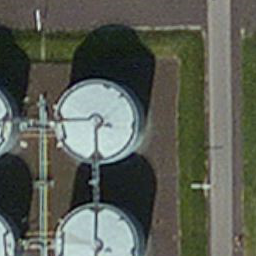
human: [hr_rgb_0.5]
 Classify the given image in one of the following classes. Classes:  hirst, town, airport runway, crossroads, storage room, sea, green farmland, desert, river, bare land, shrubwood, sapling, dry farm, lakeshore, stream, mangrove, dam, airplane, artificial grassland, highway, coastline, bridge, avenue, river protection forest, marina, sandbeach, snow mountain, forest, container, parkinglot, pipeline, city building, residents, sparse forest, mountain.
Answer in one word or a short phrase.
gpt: storage room